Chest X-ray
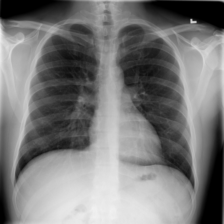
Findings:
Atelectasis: negative
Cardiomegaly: negative
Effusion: negative
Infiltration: negative
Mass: negative
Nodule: negative
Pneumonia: negative
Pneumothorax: negative
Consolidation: negative
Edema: negative
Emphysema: negative
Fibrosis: negative
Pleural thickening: negative
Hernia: negative